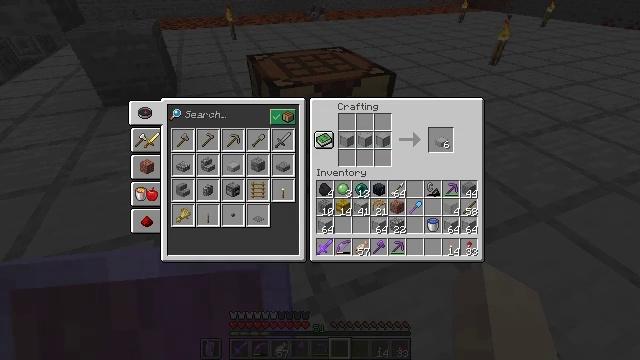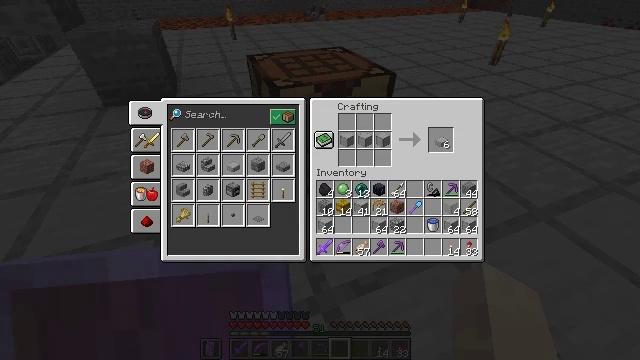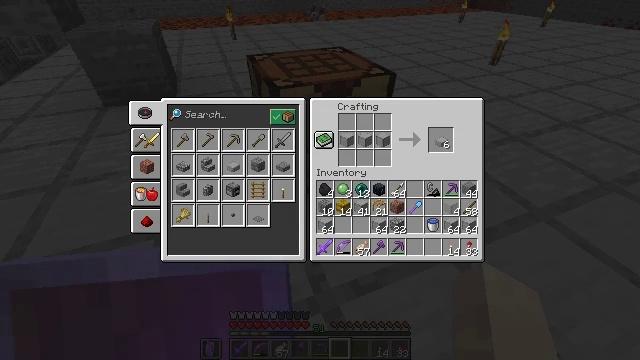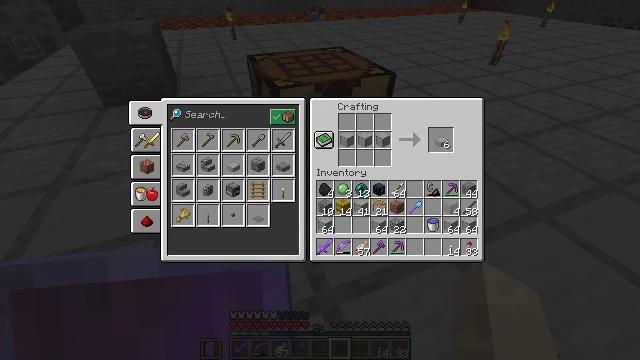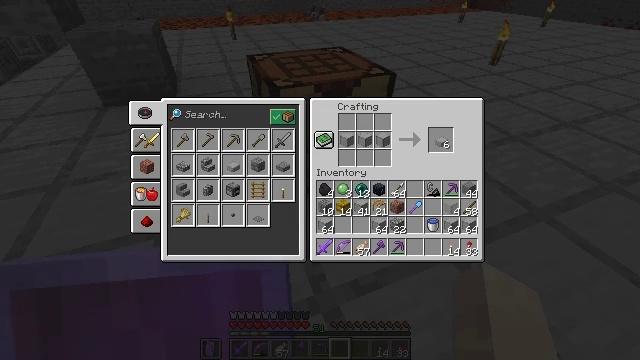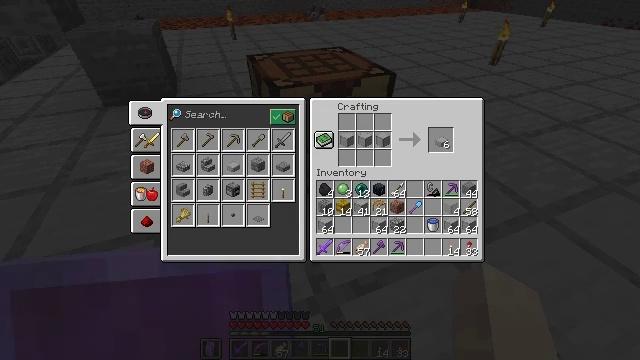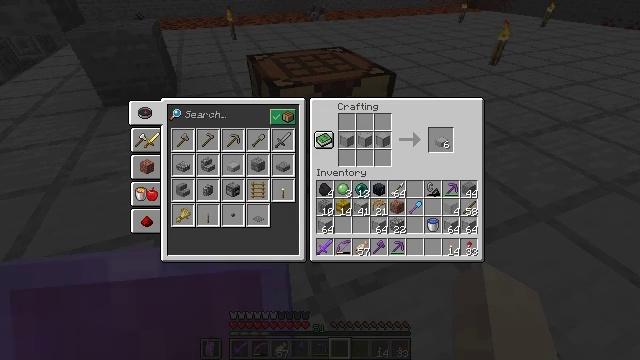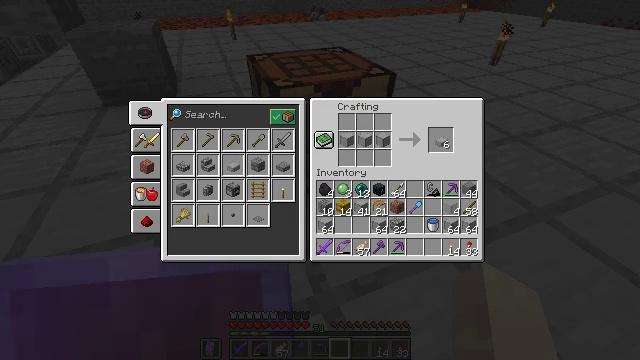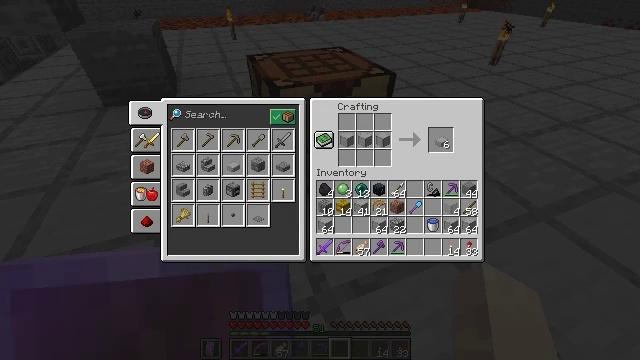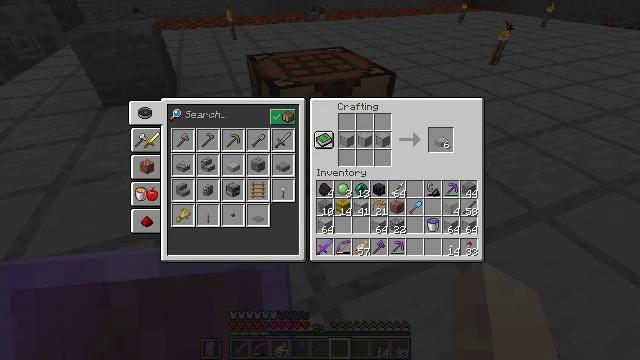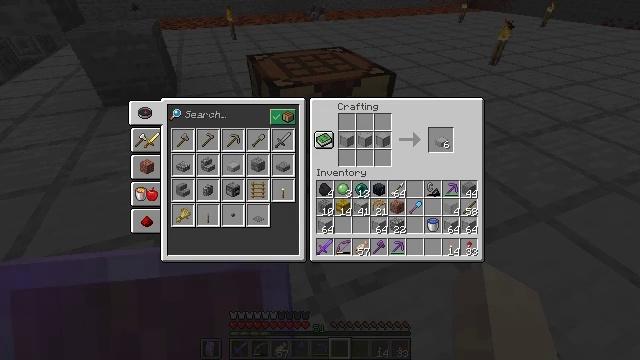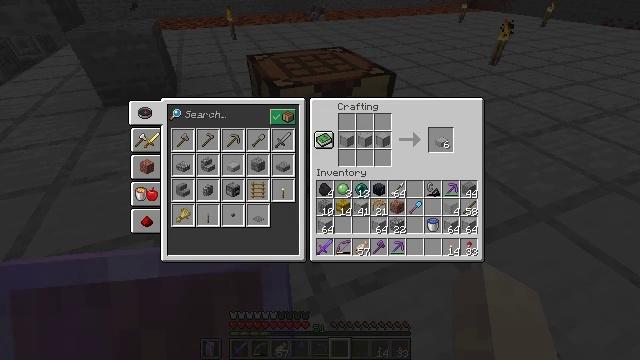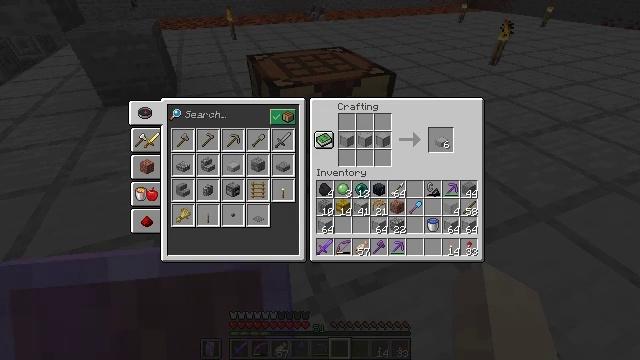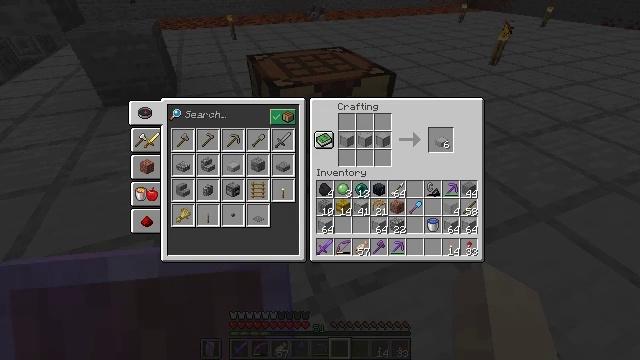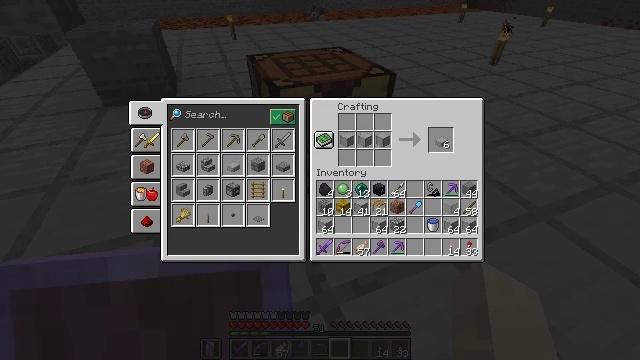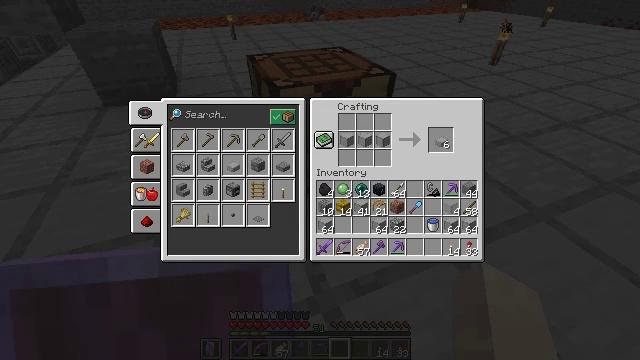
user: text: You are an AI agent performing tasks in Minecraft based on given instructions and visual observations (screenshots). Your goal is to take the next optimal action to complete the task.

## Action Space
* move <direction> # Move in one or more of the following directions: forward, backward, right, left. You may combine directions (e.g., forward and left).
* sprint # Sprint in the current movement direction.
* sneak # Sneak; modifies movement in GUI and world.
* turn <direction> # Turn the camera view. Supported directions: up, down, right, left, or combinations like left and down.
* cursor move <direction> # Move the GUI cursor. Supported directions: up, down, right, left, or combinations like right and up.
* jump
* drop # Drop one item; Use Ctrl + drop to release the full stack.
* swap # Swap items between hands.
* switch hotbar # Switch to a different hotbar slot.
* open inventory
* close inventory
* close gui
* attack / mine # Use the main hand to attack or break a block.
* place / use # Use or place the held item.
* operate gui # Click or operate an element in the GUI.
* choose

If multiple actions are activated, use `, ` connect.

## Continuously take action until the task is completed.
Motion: motion action
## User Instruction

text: Use the crafting table to craft a smooth stone slab.
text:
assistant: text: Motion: cursor move right
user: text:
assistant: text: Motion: no_op
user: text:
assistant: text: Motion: no_op
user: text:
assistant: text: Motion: no_op
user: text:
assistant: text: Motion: no_op
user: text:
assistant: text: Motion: no_op
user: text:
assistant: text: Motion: no_op
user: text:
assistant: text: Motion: no_op
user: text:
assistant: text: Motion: no_op
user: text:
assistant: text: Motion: no_op
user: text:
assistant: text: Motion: no_op
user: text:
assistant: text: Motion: cursor move left
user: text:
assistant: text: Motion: cursor move left
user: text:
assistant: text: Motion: no_op
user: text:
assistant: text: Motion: no_op
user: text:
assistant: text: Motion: no_op
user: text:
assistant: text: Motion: no_op
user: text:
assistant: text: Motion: no_op
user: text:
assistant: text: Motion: no_op
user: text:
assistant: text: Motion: no_op
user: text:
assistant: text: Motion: no_op
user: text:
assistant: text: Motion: no_op
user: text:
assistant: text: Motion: no_op
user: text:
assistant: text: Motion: no_op
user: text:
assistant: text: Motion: no_op
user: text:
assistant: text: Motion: cursor move left
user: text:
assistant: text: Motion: cursor move left and down
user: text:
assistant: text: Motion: cursor move left and down
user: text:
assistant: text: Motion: cursor move left
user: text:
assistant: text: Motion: no_op